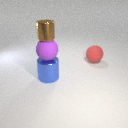
small brown metal cylinder above large purple rubber sphere